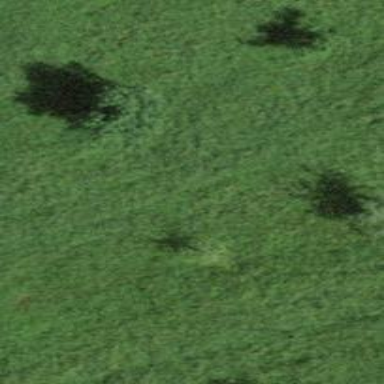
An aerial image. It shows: Broadleaved tree with lush leaves.